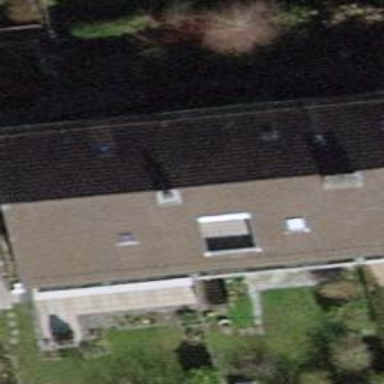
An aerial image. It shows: Building with tiled roof.